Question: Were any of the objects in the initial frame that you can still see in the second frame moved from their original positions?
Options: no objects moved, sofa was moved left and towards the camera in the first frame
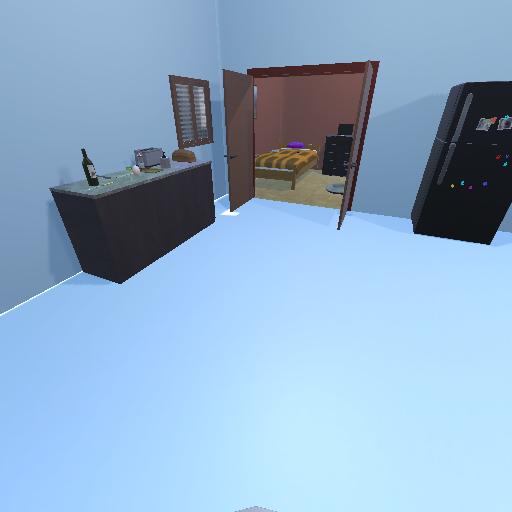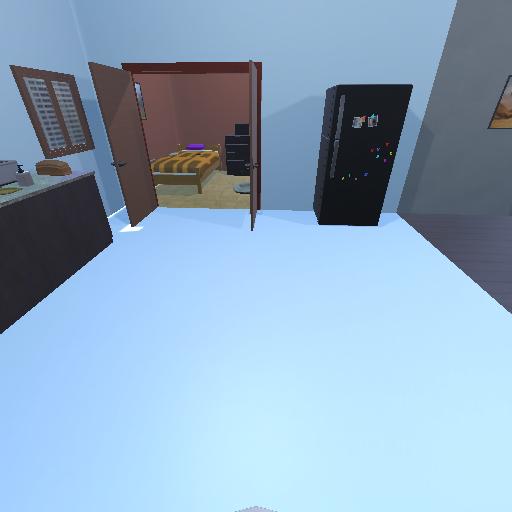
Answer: no objects moved